Current action and preconditions to check: trajectory_clear

Your task: For each precondition in the list above, predict whether it will hold at this action.

Consider the current scene as observed from the mobile robot's camera, and analyze the predicted future states of all dynamic agents (e.g., people, animals, vehicles, or any moving entities) within the NEXT SECOND.

IMPORTANT: Only answer "very likely" if you are absolutely certain—based on strong, clear evidence—that a dynamic agent will violate the precondition in the predicted future state. Do NOT answer "very likely" for unlikely, ambiguous, or low-probability risks.

Ask yourself for each precondition: Is there a high probability, with clear and convincing evidence, that the predicted future states of any dynamic agent will interfere with the predicted future state of the currently executing action within the NEXT SECOND, causing that precondition to fail?

Assess the risk level based on these predictions. Use "likely" or "very likely" if motions create a clear risk of interference.

Use "neutral" or "improbable" if agents are nearby but their predicted paths are clearly diverging or non-conflicting.

Failure Risk Categories: "very improbable", "improbable", "neutral", "likely", "very likely"

Answer Format: Output ONLY the probability_of_failure value from these categories: "very improbable", "improbable", "neutral", "likely", "very likely"

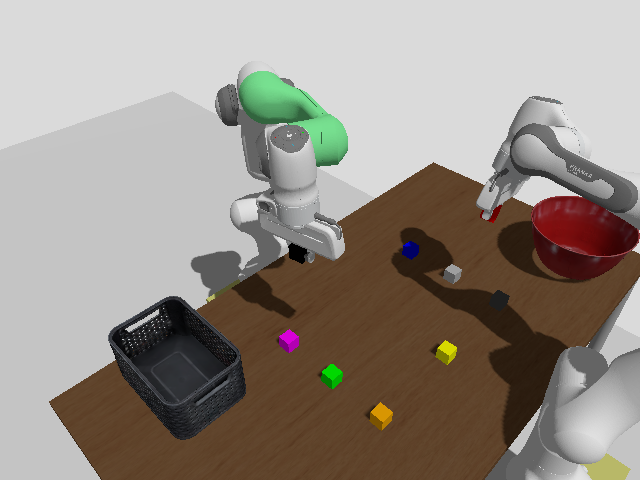

Answer: very improbable